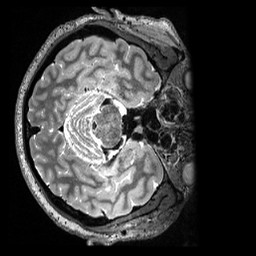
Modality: T2w
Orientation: axial
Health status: healthy
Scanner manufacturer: siemens
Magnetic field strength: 3 T
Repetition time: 3.2 s
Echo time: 0.565 s